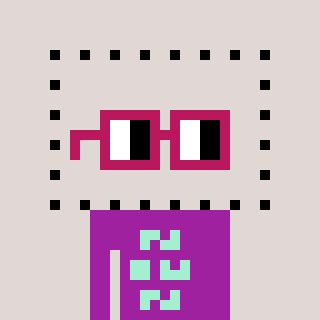
a pixel art character with square dark red glasses, a void-shaped head and a magenta-colored body on a warm background